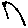
Label: triangle